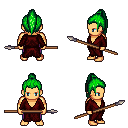
a pixel art fantasy rpg character, male body template, human, tanned skin, red robe, magenta pants, green long topknot hairstyle, spear, four views (front, back, left, right), 2x2 character sprite sheet, small pixel art, hard edges, no anti-aliasing